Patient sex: F
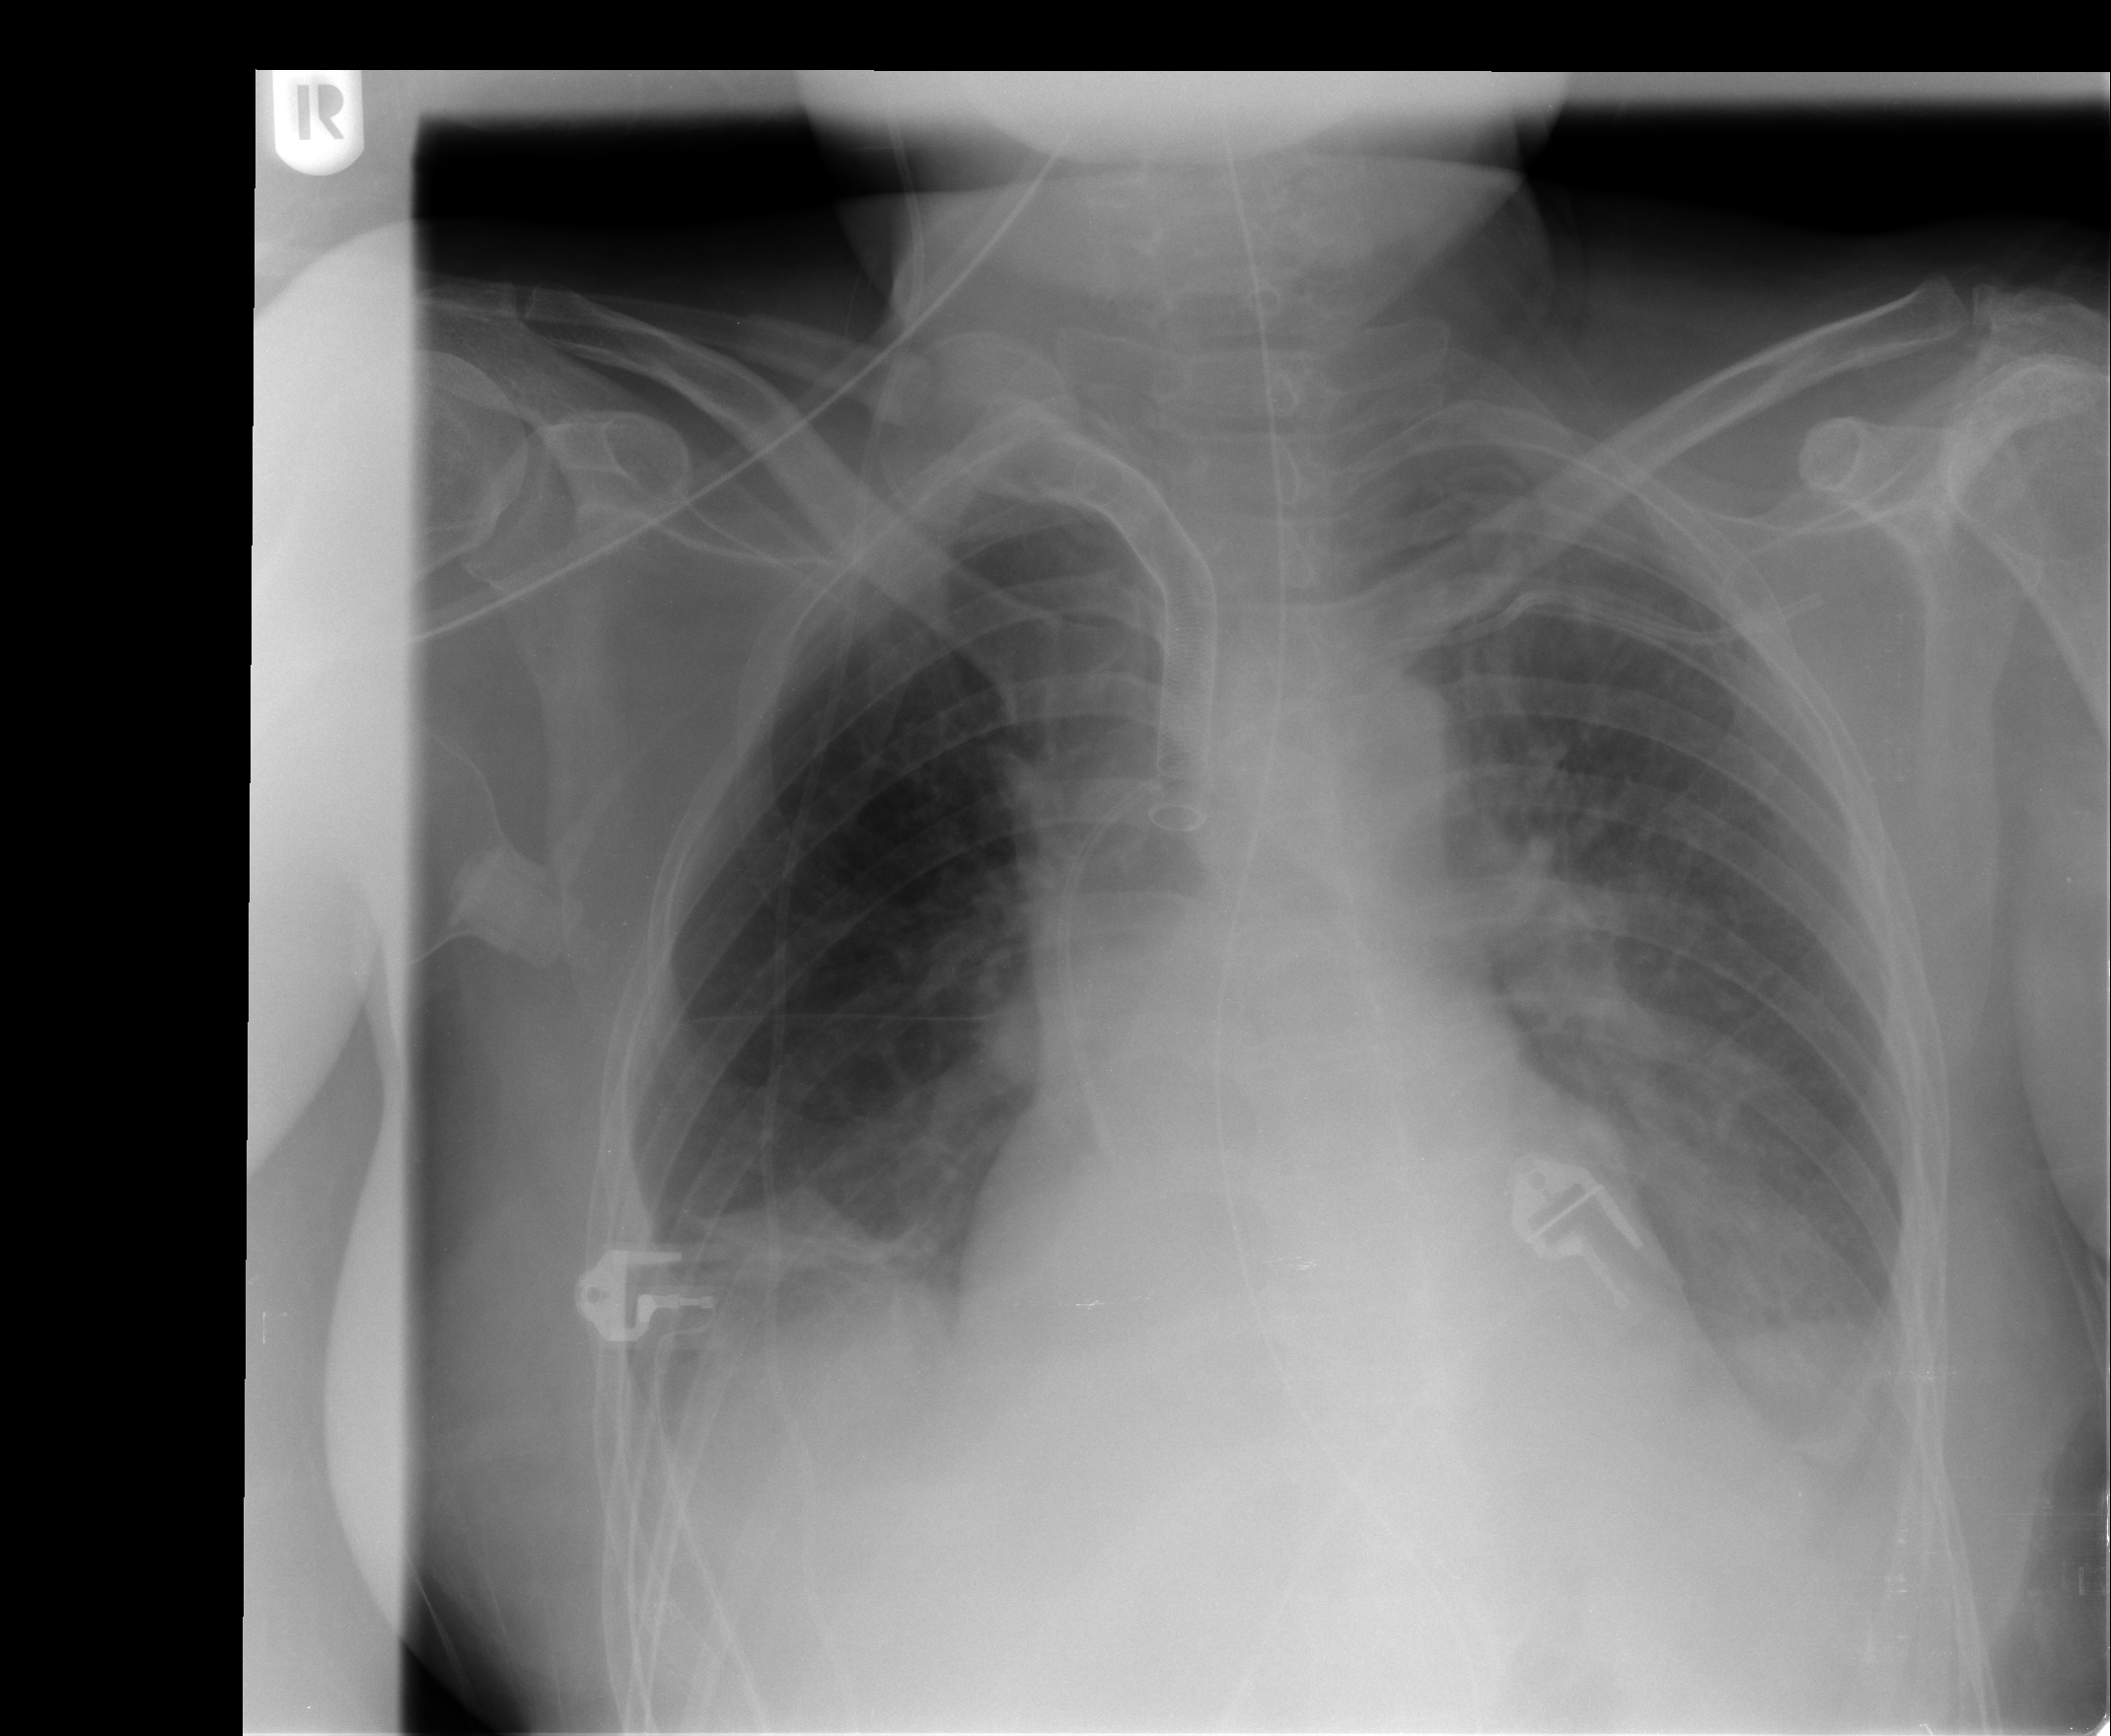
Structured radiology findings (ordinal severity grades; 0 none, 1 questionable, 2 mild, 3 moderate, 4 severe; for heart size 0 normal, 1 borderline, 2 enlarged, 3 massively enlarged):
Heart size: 0
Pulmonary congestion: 0
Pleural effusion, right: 2
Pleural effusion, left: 2
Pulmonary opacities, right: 0
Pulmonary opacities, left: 1
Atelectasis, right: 2
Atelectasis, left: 2